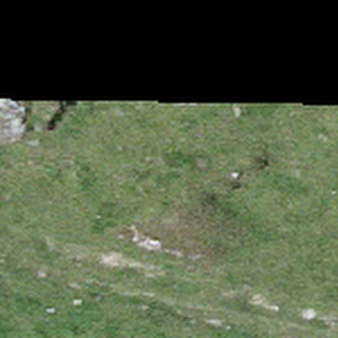
Label: other